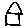
Label: house